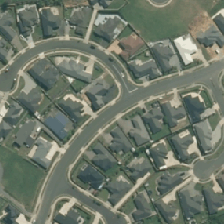
Land cover: urban_build_up